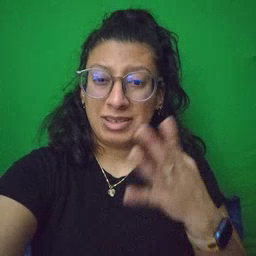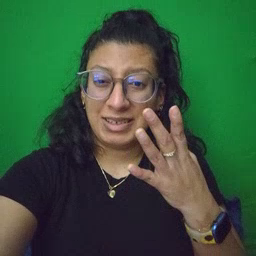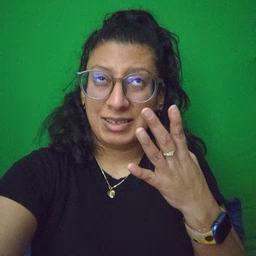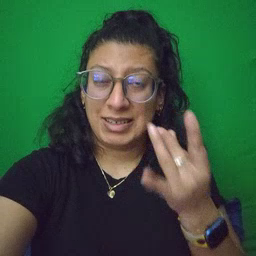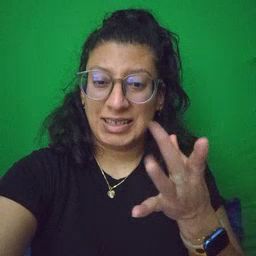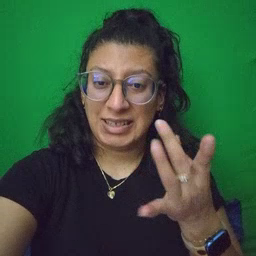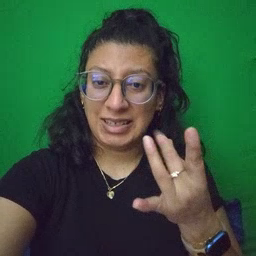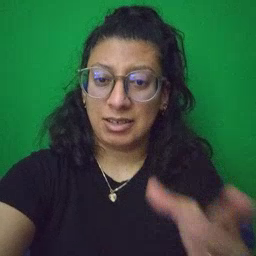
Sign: sticky